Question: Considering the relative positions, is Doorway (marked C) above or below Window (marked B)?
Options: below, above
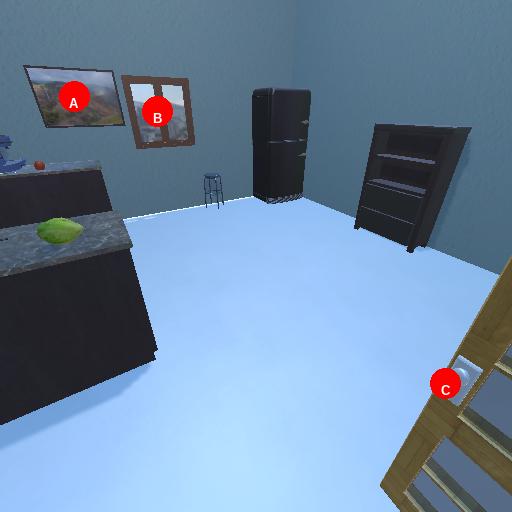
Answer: below